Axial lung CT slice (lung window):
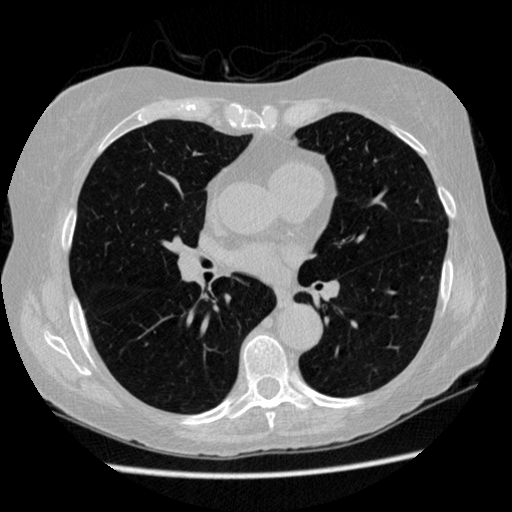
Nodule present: no